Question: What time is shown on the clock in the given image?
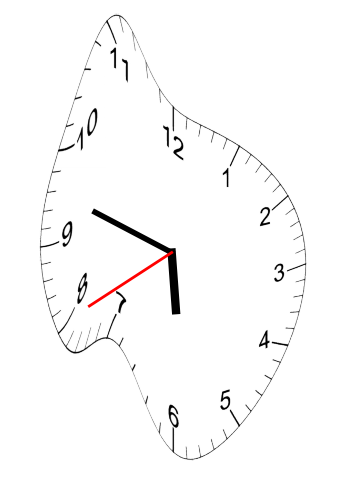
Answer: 05:47:40